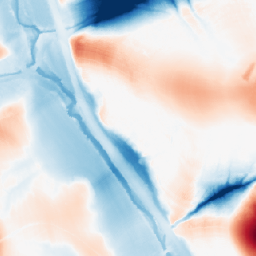
Category: morphological
Decomposition family: morphological
Decomposition parameters: operation: average
size: 50
Upsampling method: nearest
Upsampling parameters: scale: 4
Upsampling scale: 4